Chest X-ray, AP view. Patient: 22 years old, sex F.
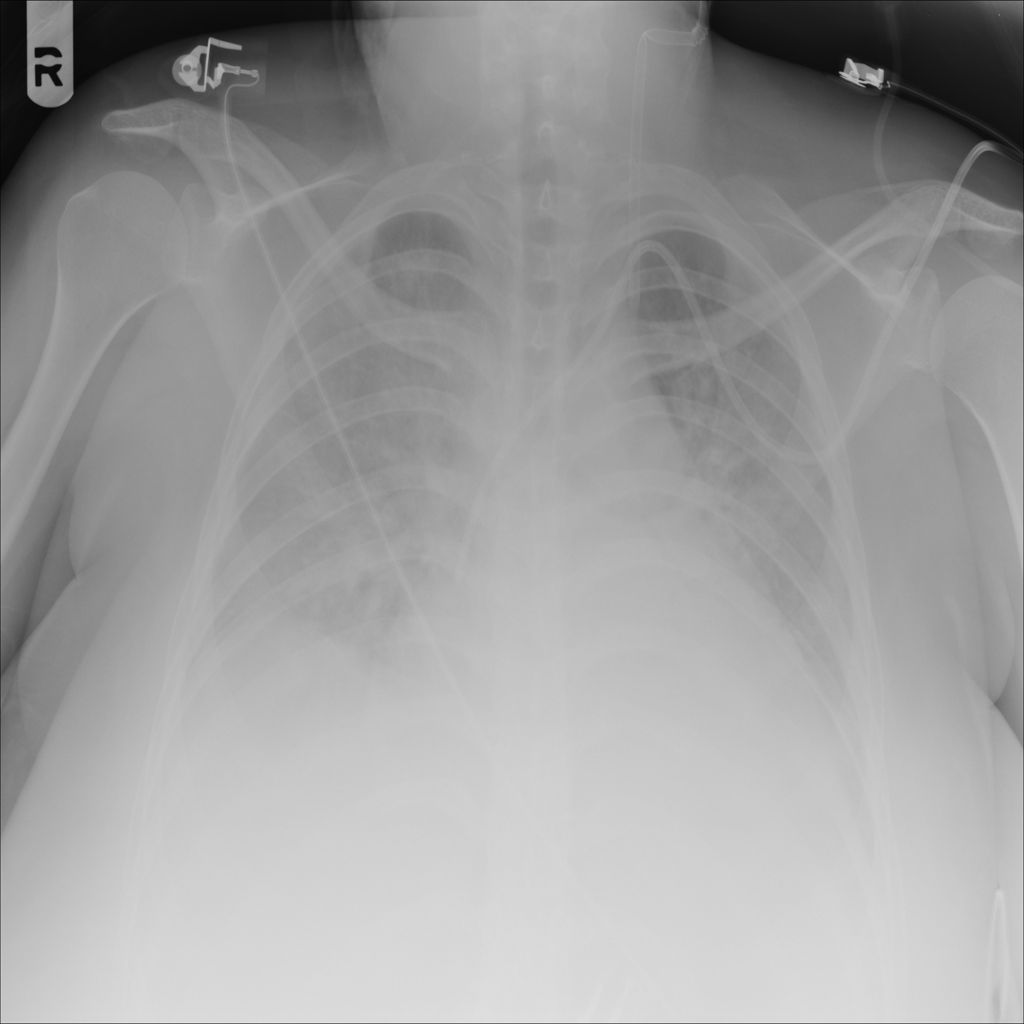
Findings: Edema